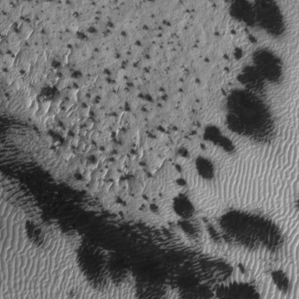
Label: frost